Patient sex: F
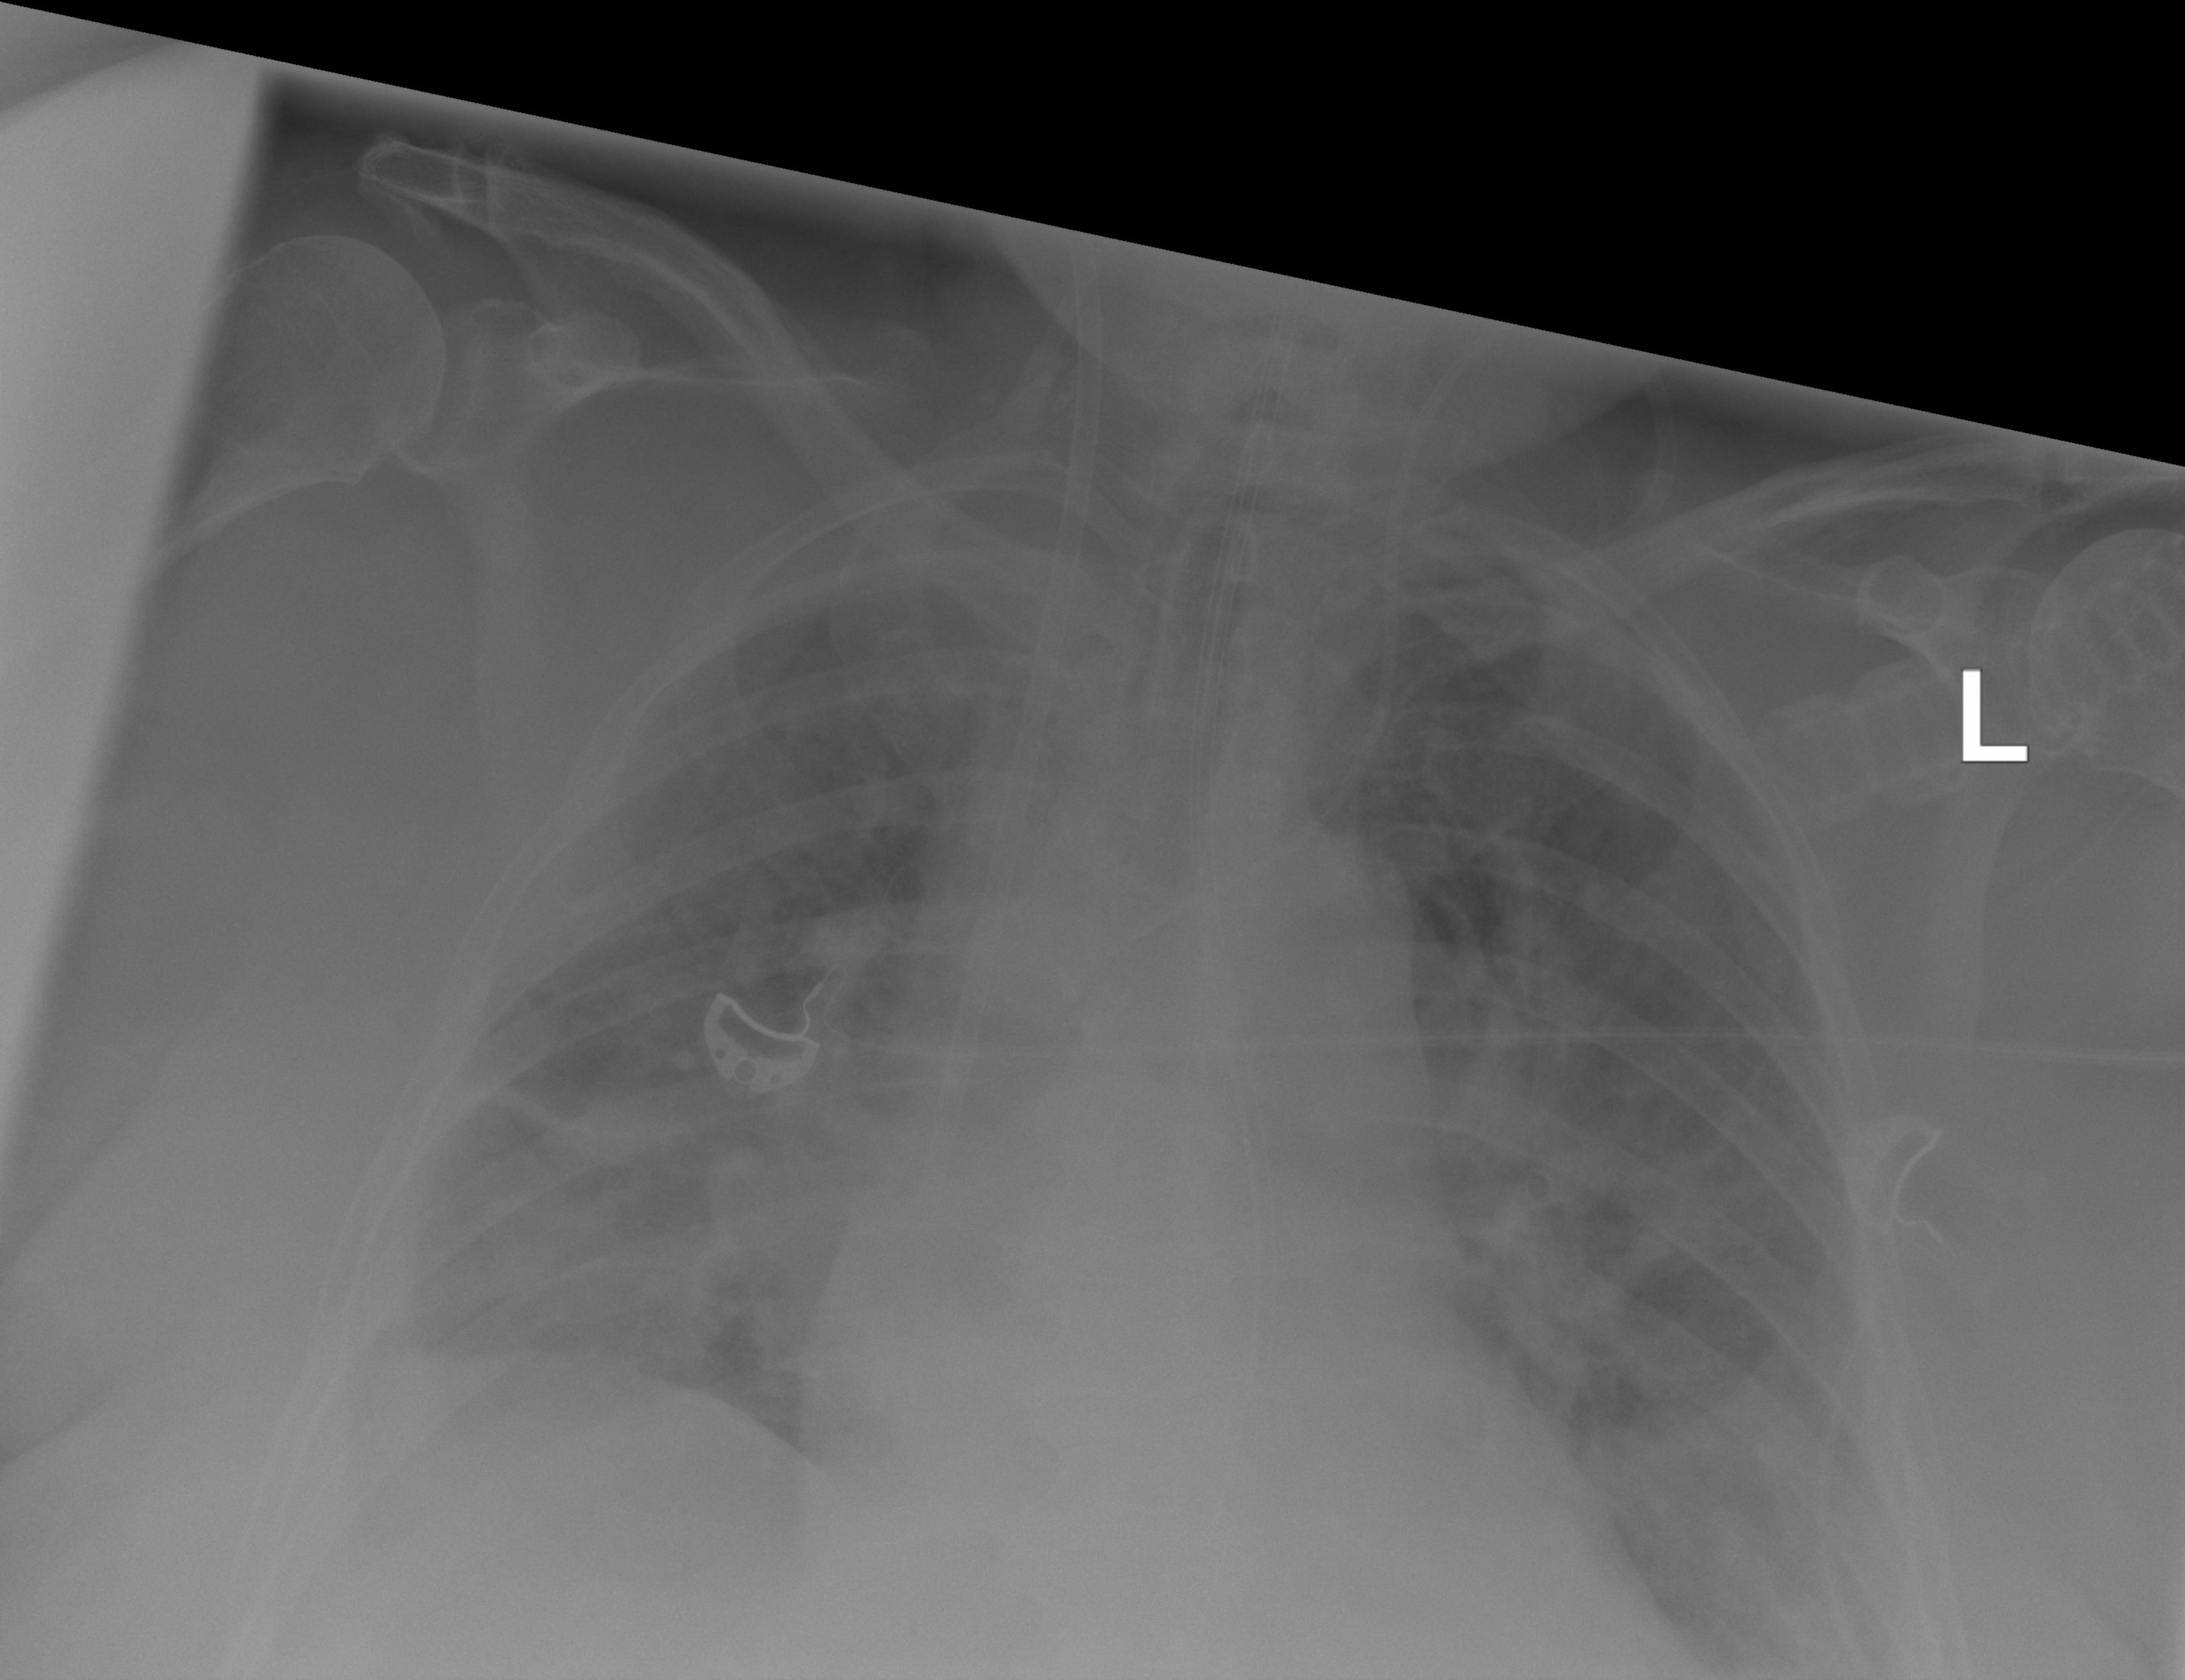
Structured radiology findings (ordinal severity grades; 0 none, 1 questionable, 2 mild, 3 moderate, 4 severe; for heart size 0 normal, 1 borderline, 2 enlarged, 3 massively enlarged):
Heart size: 0
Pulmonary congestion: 0
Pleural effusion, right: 2
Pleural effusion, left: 2
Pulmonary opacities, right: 2
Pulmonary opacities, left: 0
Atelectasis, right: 2
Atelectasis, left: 2